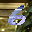
Label: 6